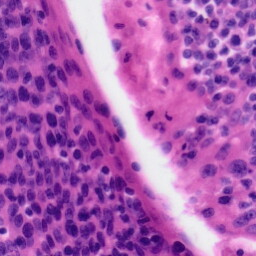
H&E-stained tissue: Tonsil